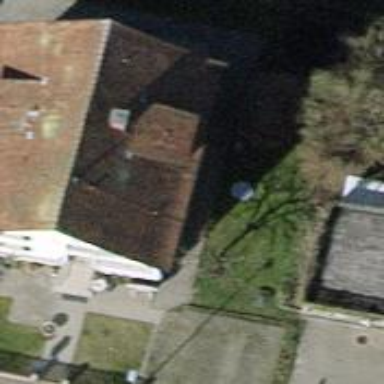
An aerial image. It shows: Detached building.